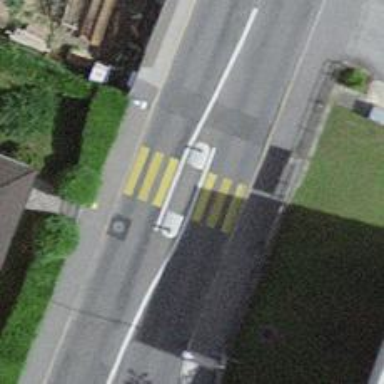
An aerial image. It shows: Uncontrolled crossing with pedestrian island.